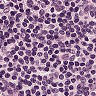
Metastatic tissue present: no